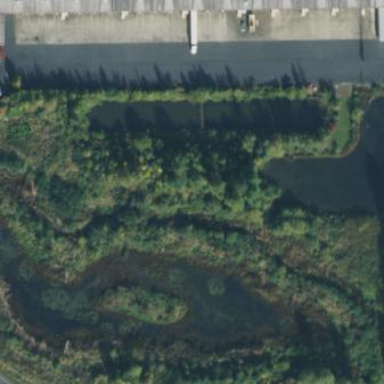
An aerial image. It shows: Pond surrounded by natural water.